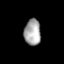
Tissue: prostate
Cell type: B cells
Senescence score: 0.698
Nuclear area (px): 432
Mean DAPI intensity: 163.757